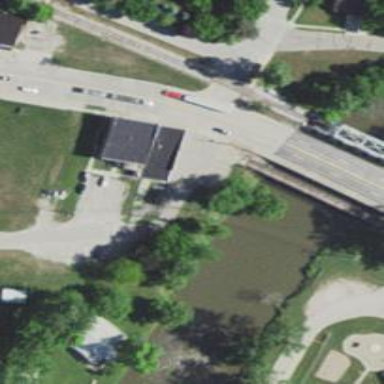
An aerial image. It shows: Footway road crossing truss bridge.